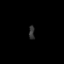
Tissue: prostate
Cell type: T cells
Senescence score: 0.7545
Nuclear area (px): 78
Mean DAPI intensity: 48.577